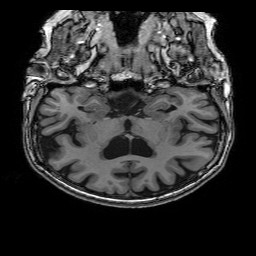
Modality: T1w
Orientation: sagittal
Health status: healthy
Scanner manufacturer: philips
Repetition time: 0.007521 s
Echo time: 0.00352 s